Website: home-depot
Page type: account-selection
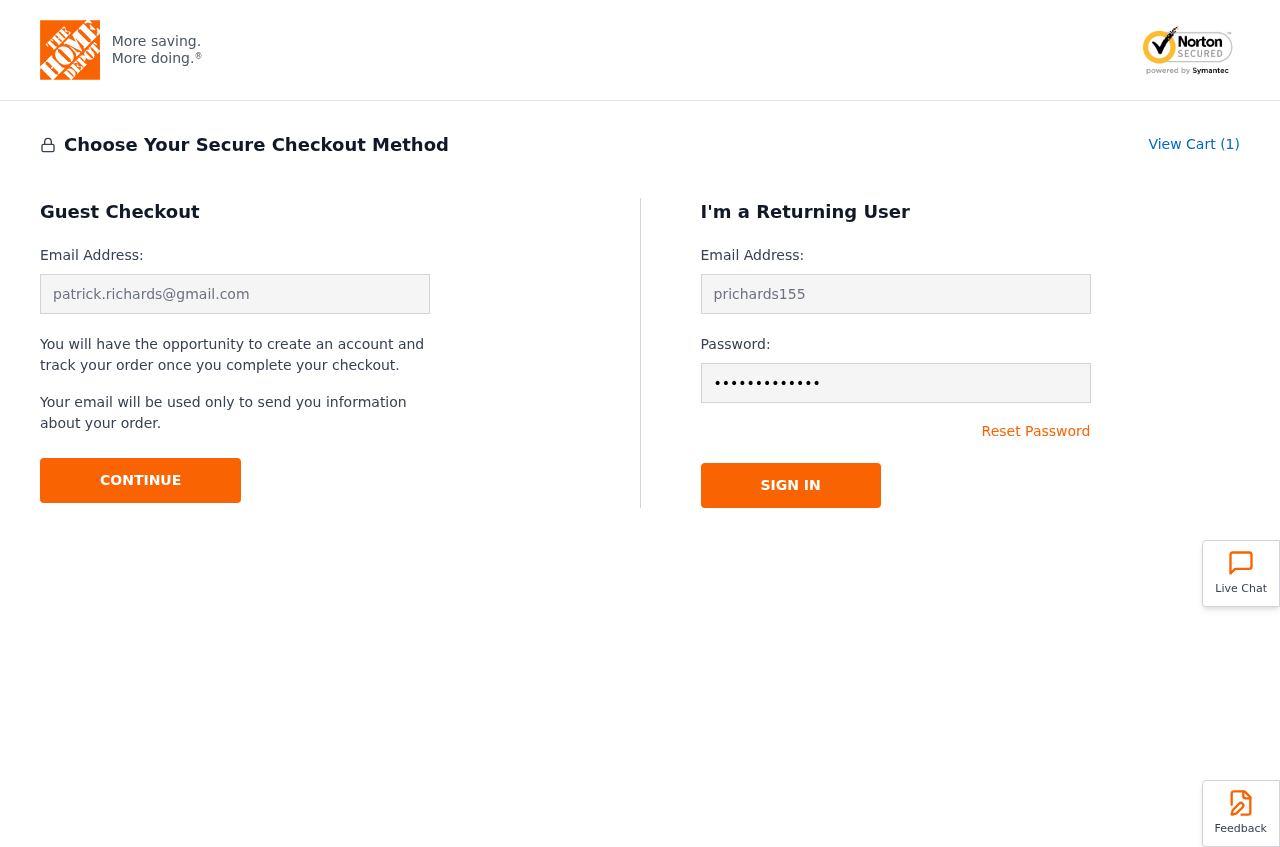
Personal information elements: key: PII_EMAIL
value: patrick.richards@gmail.com
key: PII_LOGIN_USERNAME
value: prichards155
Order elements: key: ORDER_NUM_ITEMS
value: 1